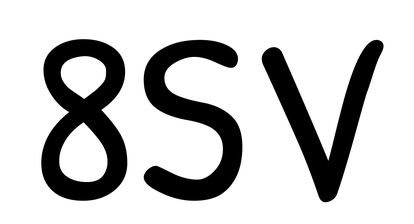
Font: PatrickHand-Regular